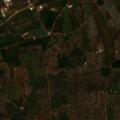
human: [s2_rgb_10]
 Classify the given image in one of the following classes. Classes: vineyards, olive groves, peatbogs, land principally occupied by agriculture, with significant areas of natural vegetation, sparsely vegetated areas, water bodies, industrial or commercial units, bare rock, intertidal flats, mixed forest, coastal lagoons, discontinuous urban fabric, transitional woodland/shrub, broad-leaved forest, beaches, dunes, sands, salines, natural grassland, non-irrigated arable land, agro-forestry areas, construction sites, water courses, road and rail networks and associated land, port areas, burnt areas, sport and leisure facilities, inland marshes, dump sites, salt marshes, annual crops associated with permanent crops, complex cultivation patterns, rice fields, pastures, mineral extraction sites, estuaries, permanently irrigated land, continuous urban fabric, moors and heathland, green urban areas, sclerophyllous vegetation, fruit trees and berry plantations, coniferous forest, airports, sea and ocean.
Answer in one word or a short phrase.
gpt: fruit trees and berry plantations, olive groves